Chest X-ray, PA view. Patient: 56 years old, sex F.
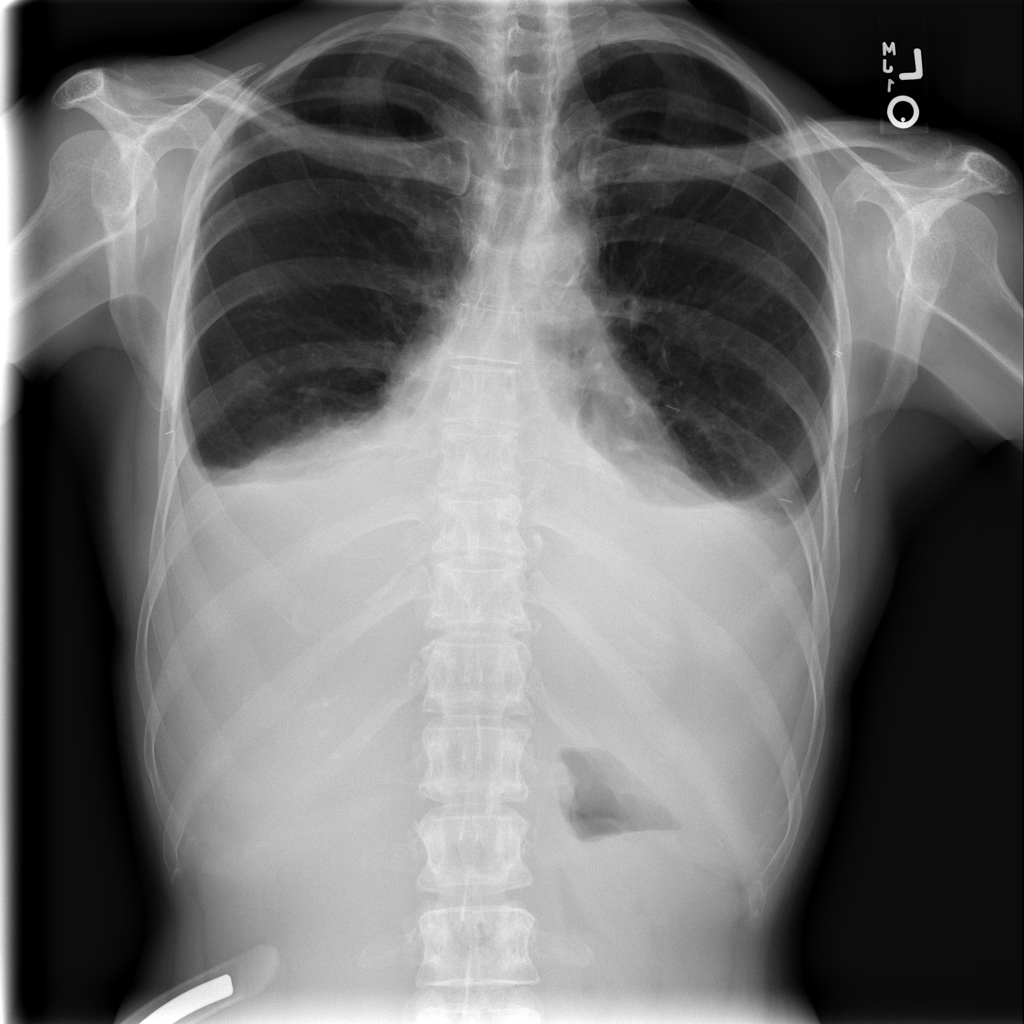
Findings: Effusion